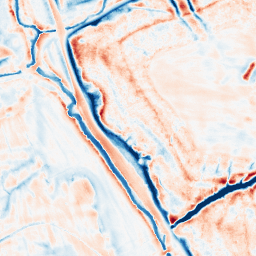
Category: edge_preserving
Decomposition family: bilateral
Decomposition parameters: d: 21
sigma_color: 100
sigma_space: 150
Upsampling method: quadratic
Upsampling parameters: scale: 4
Upsampling scale: 4